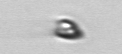
Label: Pyramimonas